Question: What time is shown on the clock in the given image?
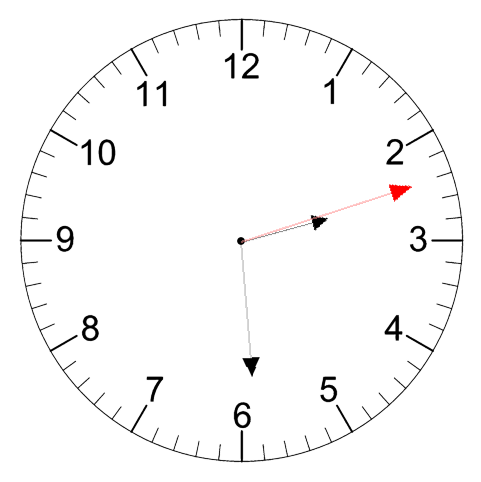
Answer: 02:29:12